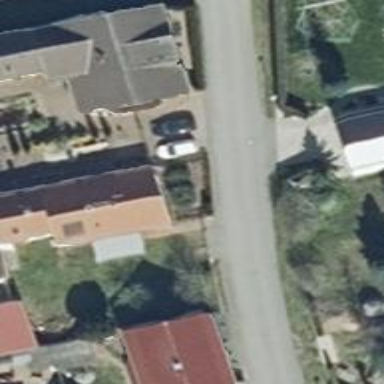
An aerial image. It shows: Asphalt road in residential area.